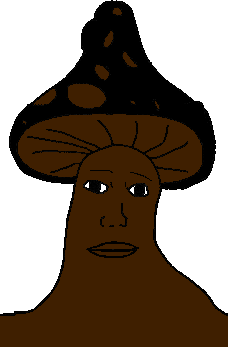
Label: 5_Shroomjak